Field crop: maize
Growth stage: 2
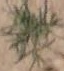
Species: salsola